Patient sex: F
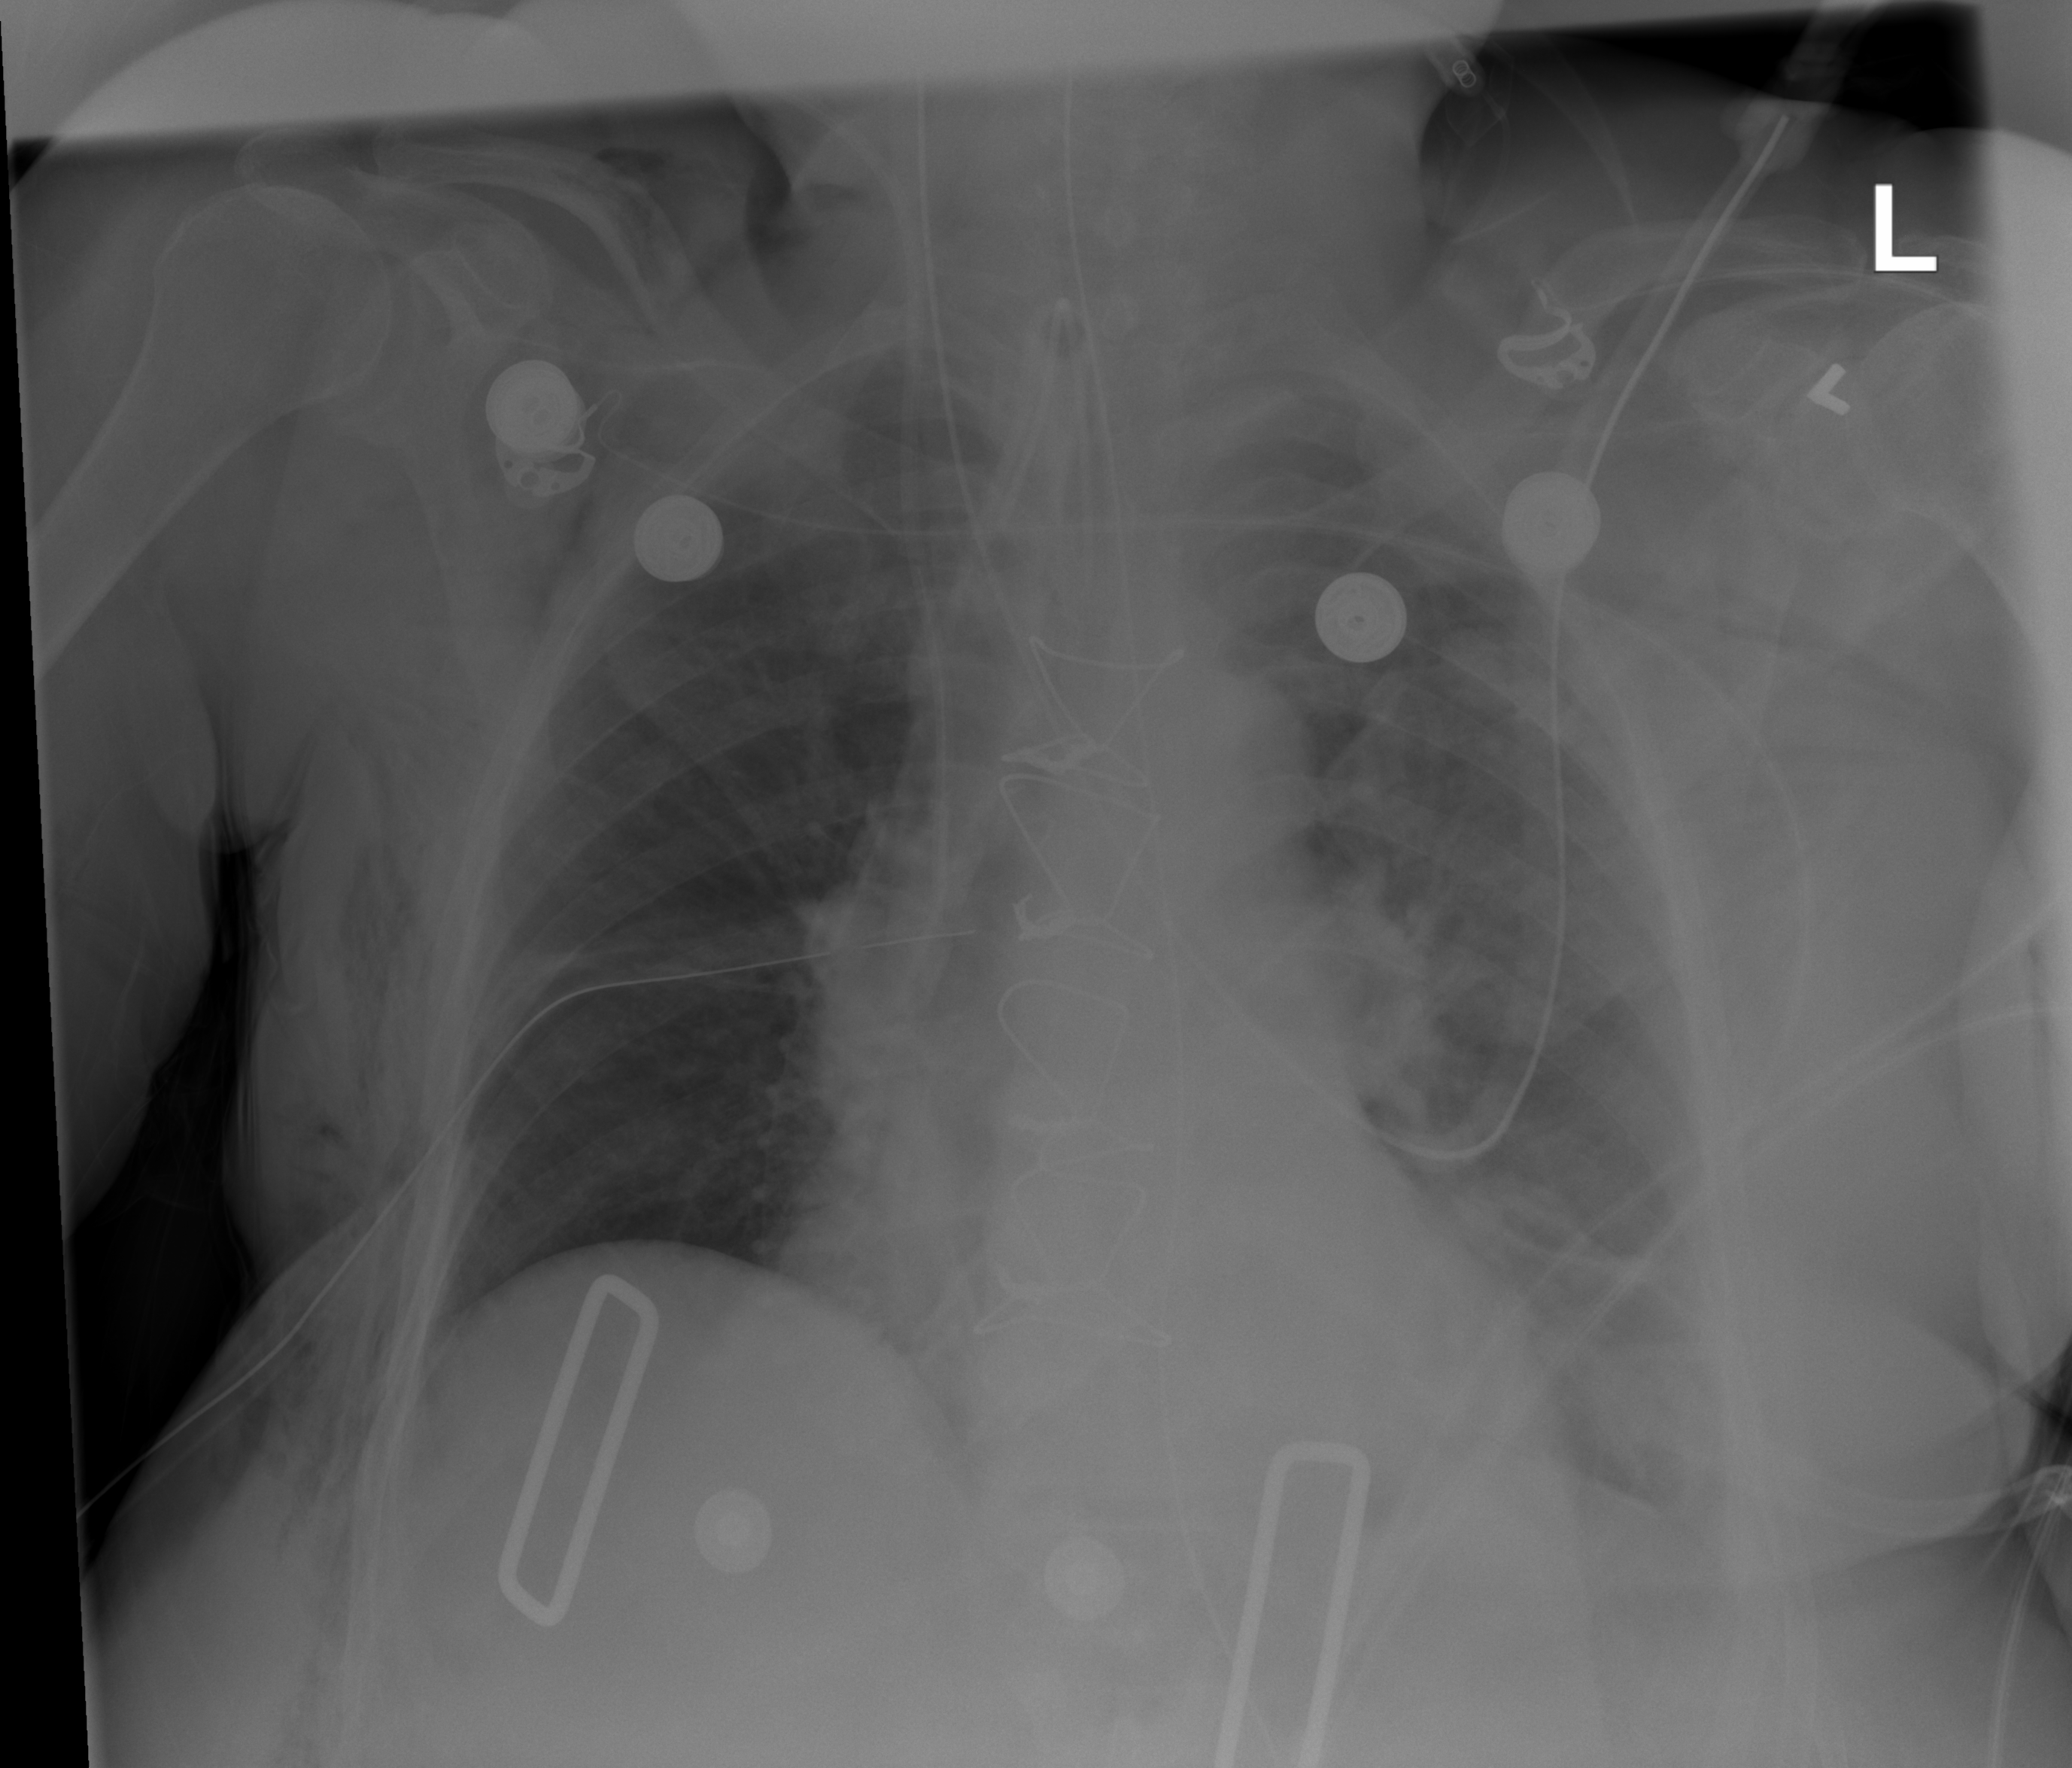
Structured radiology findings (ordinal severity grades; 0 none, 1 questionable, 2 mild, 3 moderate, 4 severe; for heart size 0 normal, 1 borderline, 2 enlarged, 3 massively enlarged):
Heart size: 0
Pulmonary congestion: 0
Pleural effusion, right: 0
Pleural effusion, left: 3
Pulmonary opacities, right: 0
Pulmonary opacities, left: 2
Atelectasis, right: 0
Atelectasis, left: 2